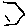
Label: hexagon